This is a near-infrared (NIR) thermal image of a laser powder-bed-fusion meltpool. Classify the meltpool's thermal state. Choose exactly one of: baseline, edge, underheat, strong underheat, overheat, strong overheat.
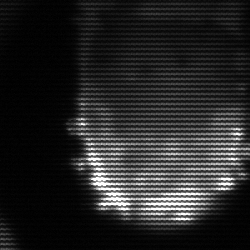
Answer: baseline